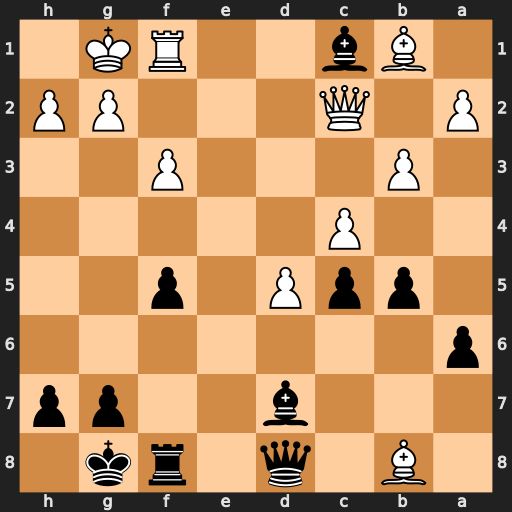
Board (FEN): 1B1q1rk1/3b2pp/p7/1ppP1p2/2P5/1P3P2/P1Q3PP/1Bb2RK1
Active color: b
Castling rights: -
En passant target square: -
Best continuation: Be3+ Kh1 Qxb8